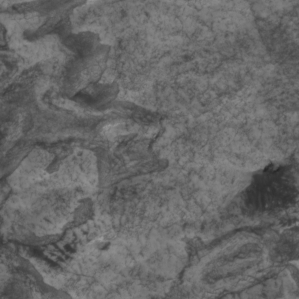
Label: non_frost